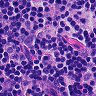
Metastatic tissue present: no